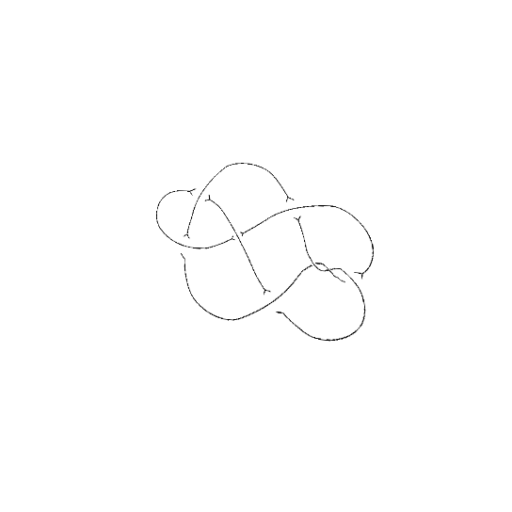
Crossing number: 8